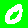
Digit: 0